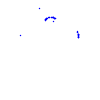
Particle: kaon